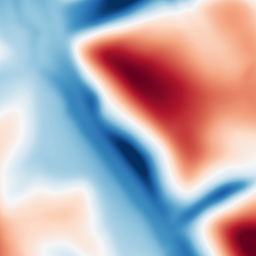
Category: multiscale
Decomposition family: dog
Decomposition parameters: sigma_low: 5
sigma_high: 50
Upsampling method: quartic
Upsampling parameters: scale: 4
Upsampling scale: 4